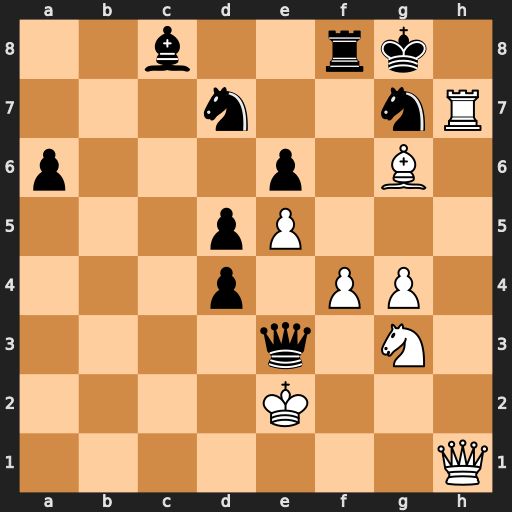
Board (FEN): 2b2rk1/3n2nR/p3p1B1/3pP3/3p1PP1/4q1N1/4K3/7Q
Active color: w
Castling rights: -
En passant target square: -
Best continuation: Kd1 Qb3+ Bc2 Qxc2+ Kxc2